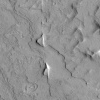
Atmospheric dust classification: not_dusty